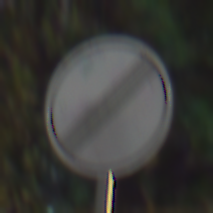
Verkehrszeichen: EndeSaemtlicherBegrenzungen
Umgebung: Outdoor, Suburban
Tageszeit: Night
Wetter: PartlyCloudy
Licht: Artificial
Jahreszeit: NotSpecified
Kontrast: HighContrast